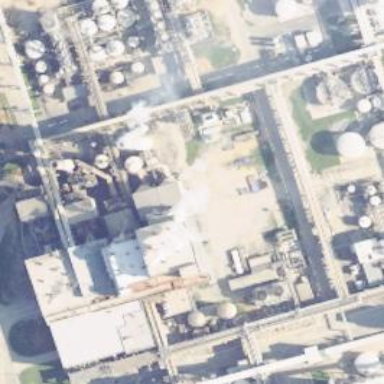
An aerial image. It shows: Industrial power plant with the landuse set as industrial.